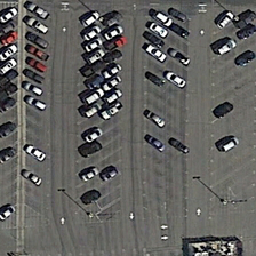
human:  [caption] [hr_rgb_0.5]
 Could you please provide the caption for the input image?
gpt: some white cars stop sideling in the parking .

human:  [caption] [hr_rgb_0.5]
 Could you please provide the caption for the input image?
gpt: There are cars and street lights in the parking lot.

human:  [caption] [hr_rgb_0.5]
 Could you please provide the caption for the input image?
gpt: it is a parking lot layout with angle where dozens of cars park .

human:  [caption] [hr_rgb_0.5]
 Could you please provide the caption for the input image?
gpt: There are cars and lights in the parking lot.

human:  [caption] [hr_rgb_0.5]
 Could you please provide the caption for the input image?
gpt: There are cars and roads in the parking lot.